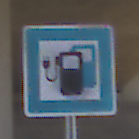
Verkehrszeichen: LadestationFuerElektrofahrzeuge
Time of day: Midday
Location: Roofed (Underpass)
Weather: Clear
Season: NotSpecified
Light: Natural